Field crop: maize
Growth stage: 2
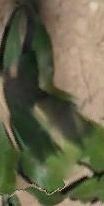
Species: maize